Question: I'm trying to load a store from JSON received from webservices. But all the data from the JSON goes under the 'raw' column of the items in the store...
I can't figure out why, my code seems correct.
Any help is welcome.
My Model :
'''
Ext.define('App.model.Node', {
extend: 'Ext.data.Model',
config: {
fields: [
{ name: 'id', type: 'int' },
{ name: 'version', type: 'int' },
{ name: 'user_id', type: 'int' },
{ name: 'tstamp', type: 'date' },
{ name: 'changeset_id', type: 'int' },
{ name: 'tags', type: 'string' },
{ name: 'geom', type: 'string'}
],
idProperty: 'id'
}
});
'''
My Store :
'''
Ext.define('App.store.NodeStore', {
extend: 'Ext.data.Store',
xtype: 'nodestore',
requires: [
'Ext.data.proxy.Rest'
],
config: {
model: 'App.model.Node',
storeId: 'nodeStore',
autoLoad: true,
proxy: {
type:'rest',
url:'http://localhost/server/nodes',
reader: {
type:'json',
rootProperty: 'nodes'
},
noCache: false,
limitParam: false,
headers: {
'Accept' : 'application/json'
}
}
}
});
'''
My JSON :
'''
{
"nodes": [
{
"id": "454467",
"version": 6,
"user_id": 52015,
"tstamp": "2008-12-27 21:38:45",
"changeset_id": "634766",
"tags": "",
"geom": "0101000020E6100000409CD1A0B29321405455682096804740"
},
{
"id": "454468",
"version": 8,
"user_id": 52015,
"tstamp": "2009-12-23 20:47:15",
"changeset_id": "<PHONE>",
"tags": "",
"geom": "0101000020E6100000357C0BEBC69321409EC02ACD9C804740"
},
{
"id": "454469",
"version": 7,
"user_id": 52015,
"tstamp": "2009-12-23 20:47:15",
"changeset_id": "<PHONE>",
"tags": "",
"geom": "0101000020E6100000347914F8D4932140B8BBBD5AA4804740"
}
]
}
'''
And when I do a
'''
var nodeStore = Ext.getStore('nodeStore');
nodeStore.load();
console.log(nodeStore.getData());
'''
we can see the following object, with my data in the raw column under items...

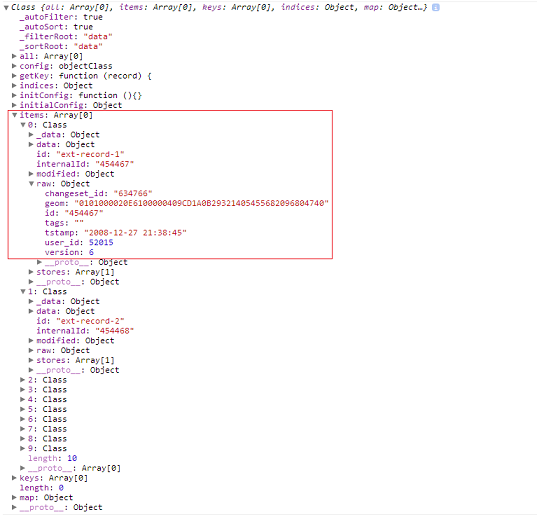
Answer: I figured it out, my code is correct and the only thing missing is a callback in the load() function :
'''
nodeStore.load({
callback: function(records, operation, success) {
console.log(records);
console.log(nodeStore.getCount());
nodeStore.each(function(element) {
console.log(element.data.id);
});
},
scope: this,
});
'''
The problem was I was trying to access the store before it loaded the data. Now I'm waiting that all the data is loaded to access it, and it works.